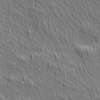
Atmospheric dust classification: not_dusty